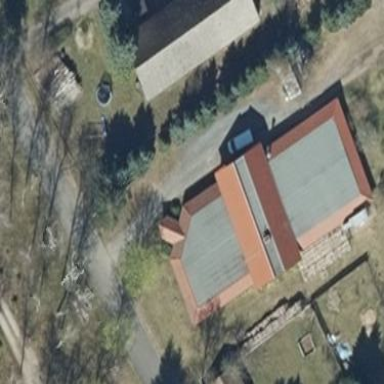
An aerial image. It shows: Building with flat grey roof. It has multiple parts.